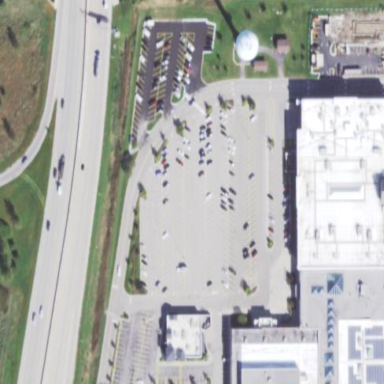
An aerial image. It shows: Mall parking area with surface parking designation.